Question: Illustrative:

I need to:
- - - -
I've got this:
'''
=((E3*10)+(F3*15)+(G3*20))/60
'''
But it displays a fractional number or zero when there is nothing on the columns.
How can I do to display the result rounded up when needed and hide it when it is zero?
Thanks in advance.
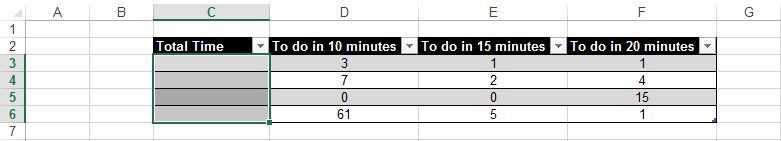
Answer: Your formula doesn't quite match up to the image. I believe it should be:
'''
=((D3*10) + (E3 * 15) + (F3 * 20))/60
'''
To simply hide it you could use an if statement:
'''
=IF(((D3*10) + (E3 * 15) + (F3 * 20))/60 = 0,"",((D3*10) + (E3 * 15) + (F3 * 20))/60)
'''
Though personally I would add an extra hidden column (D) in and put the formula with the rounding in there as then then is only one place to change it 9should you need to at a later date):
'''
=ROUND(((D3*10)+(E3*15)+(FG3*20))/60,0)
'''
with column c containing the if statement:
=IF(D3 = 0,"",D3)
You could just hide all zero values on the sheet:
- -
.